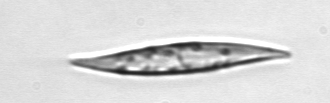
Label: Pleurosigma